Field crop: maize
Growth stage: 2
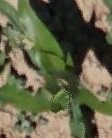
Species: maize